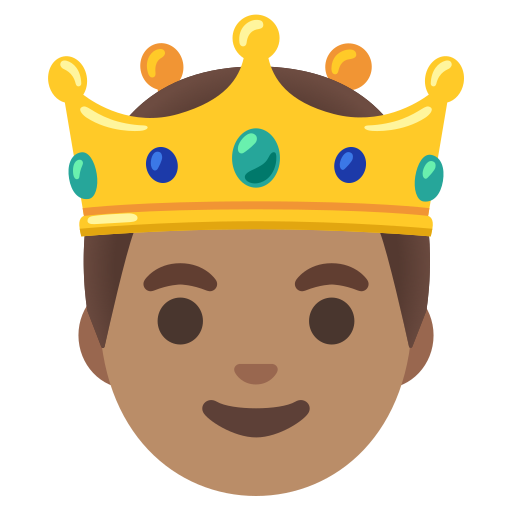
Emoji: 🤴🏽